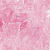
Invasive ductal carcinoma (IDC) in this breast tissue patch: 0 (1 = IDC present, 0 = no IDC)